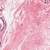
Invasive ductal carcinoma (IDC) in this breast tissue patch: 0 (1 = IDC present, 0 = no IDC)